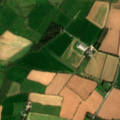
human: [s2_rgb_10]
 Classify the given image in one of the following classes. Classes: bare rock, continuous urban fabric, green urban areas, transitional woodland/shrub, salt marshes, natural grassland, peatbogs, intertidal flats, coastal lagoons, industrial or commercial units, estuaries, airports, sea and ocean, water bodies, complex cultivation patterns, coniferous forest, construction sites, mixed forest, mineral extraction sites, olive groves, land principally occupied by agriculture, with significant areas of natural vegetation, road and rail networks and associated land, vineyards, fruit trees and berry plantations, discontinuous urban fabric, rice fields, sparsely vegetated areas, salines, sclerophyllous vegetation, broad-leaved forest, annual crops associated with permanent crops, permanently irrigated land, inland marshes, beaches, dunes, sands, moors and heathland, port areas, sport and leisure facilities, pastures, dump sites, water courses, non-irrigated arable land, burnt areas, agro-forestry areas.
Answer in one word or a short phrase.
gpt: non-irrigated arable land, pastures